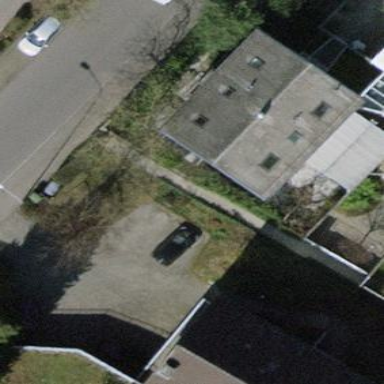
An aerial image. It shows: Terrace building.